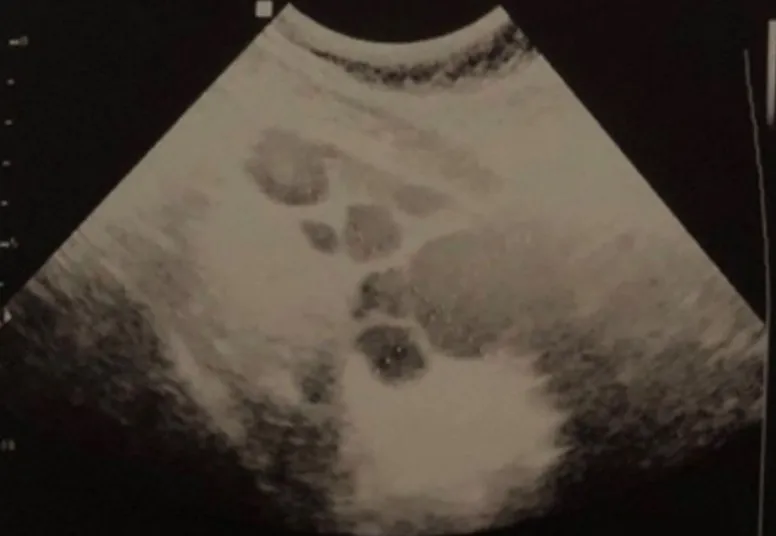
right ovary measuring 109 x 70 mm with multiple thin-walled cysts.
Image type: radiology (ultrasound)